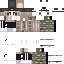
A female human skin with medium skin, wearing brown long hair dressed in a blue hoodie and black pants, featuring a closed mouth.